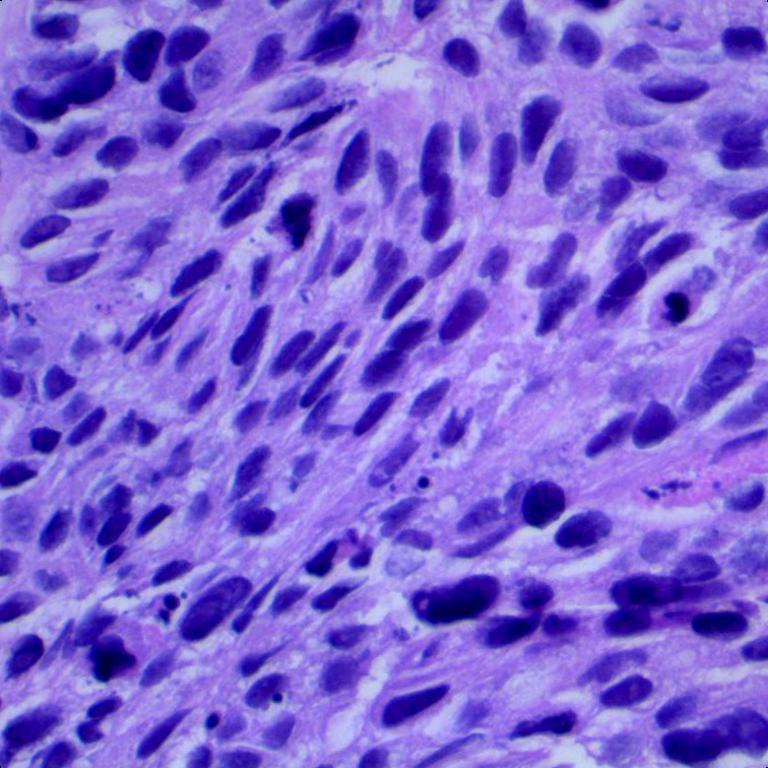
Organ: lung
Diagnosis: squamous carcinomas